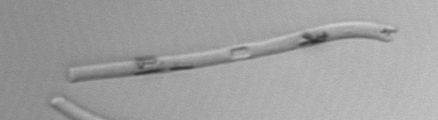
Label: Eucampia_morphytype1